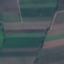
Land use / land cover: AnnualCrop